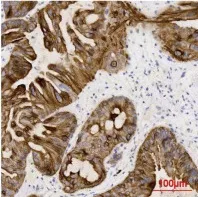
Imaging Features of DPC in case 2. (E-H) IHC indicating tumors positive for CDX2, CK7, and CK19, and negative for Cerb-B2 (magnification, x20).
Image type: pathology (immunostaining)